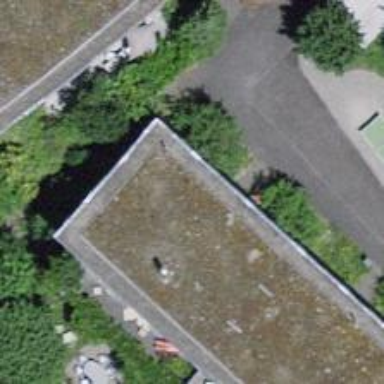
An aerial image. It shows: Terrace building.